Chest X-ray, PA view. Patient: 29 years old, sex F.
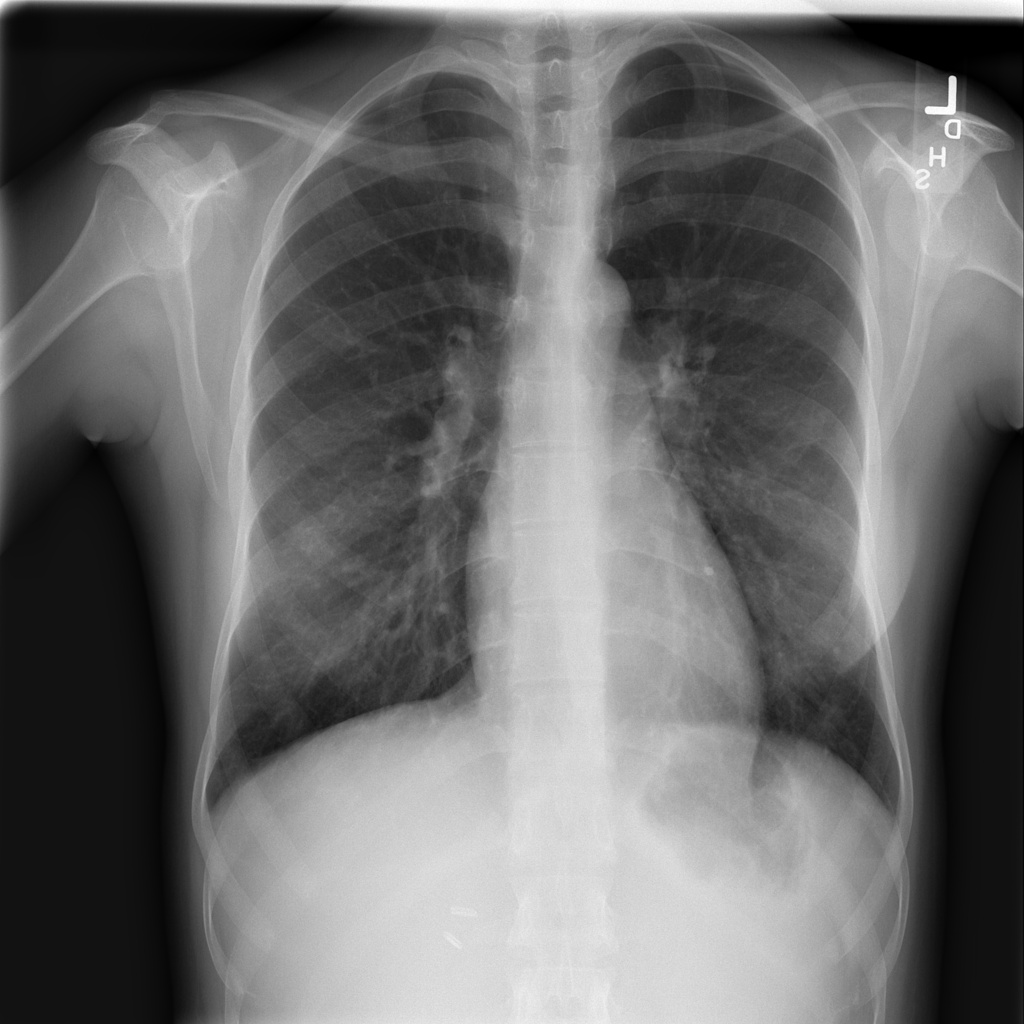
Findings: No Finding